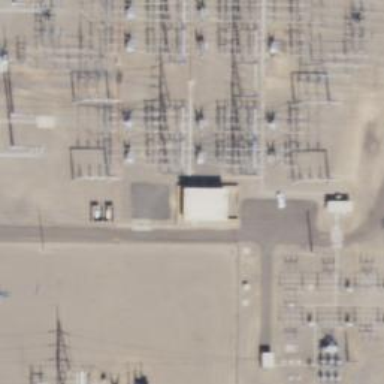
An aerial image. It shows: Switch for power supply.